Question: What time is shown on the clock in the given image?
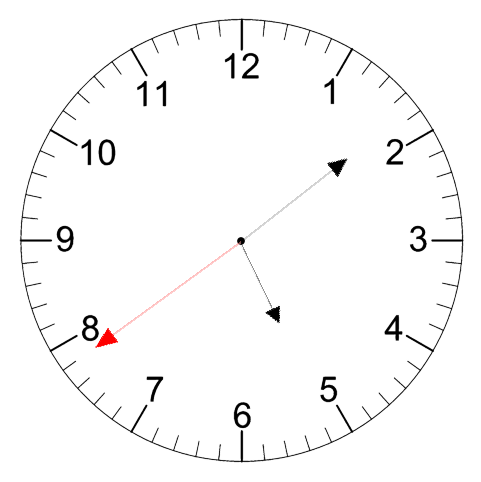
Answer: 05:08:39